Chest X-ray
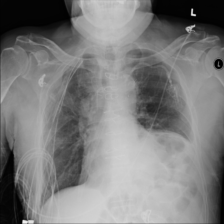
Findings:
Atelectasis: negative
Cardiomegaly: negative
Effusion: negative
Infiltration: negative
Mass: negative
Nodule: negative
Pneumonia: negative
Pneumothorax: negative
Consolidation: negative
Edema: negative
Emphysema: negative
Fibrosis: negative
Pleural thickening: negative
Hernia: negative